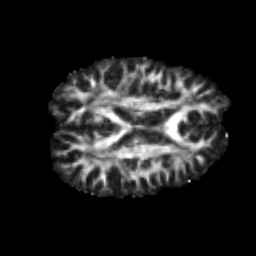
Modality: FA
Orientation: axial
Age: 22
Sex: male
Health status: healthy
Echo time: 0.074 s